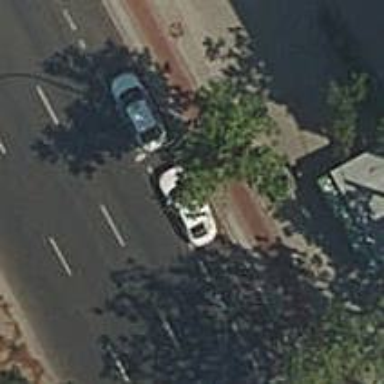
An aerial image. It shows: Taxi stand.